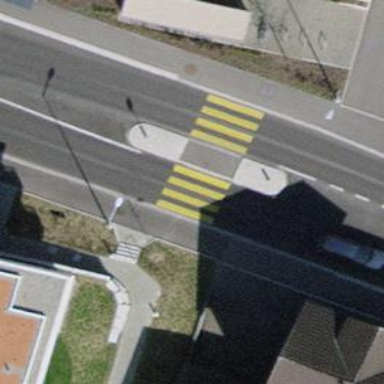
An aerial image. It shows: Uncontrolled zebra crossing with central island.